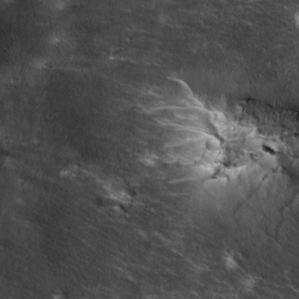
Label: non_frost